Question: I am using and to parse web-site in Russian language.
In this <URL> suggested me how to construct the xpath expression to get the values. However, I don't understand how can I handle the case when the is in Russian?
Here is the xpath expression:
'''
//*[text()="Param1_name_in_russian"]/following-sibling::text()
'''
Html snippet:
'''
<div class="obj-params">
<div class="wrap">
<div class="obj-params-col" style="min-width:50%;">
<p>
<b>Param1_name_in_russian</b>" Param1_value"</p>
<p>
<strong>Param2_name_in_russian</strong>" Param2_value</p>
<p>
<strong>Param3_name_in_russian</strong>" Param3_value"</p>
</div>
</div>
<div class="wrap">
<div class="obj-params-col">
<p>
<b>Param4_name_in_russian</b>Param4_value</p>
<div class="inline-popup popup-hor left">
<b>Param5_name</b>
<a target="_blank" href="link">Param5_value</a></div></div>
'''
I assume I didn't specify properly the question since all suggested solutions didn't work for me i.e. when I tested the suggested XPath expressions in Scrapy console output was nothing. Thus, I provide more detailed information about web-site that I need to parse:
1. link to the web-site: link to real-estate web site
2. screenshot of what I need to parse:

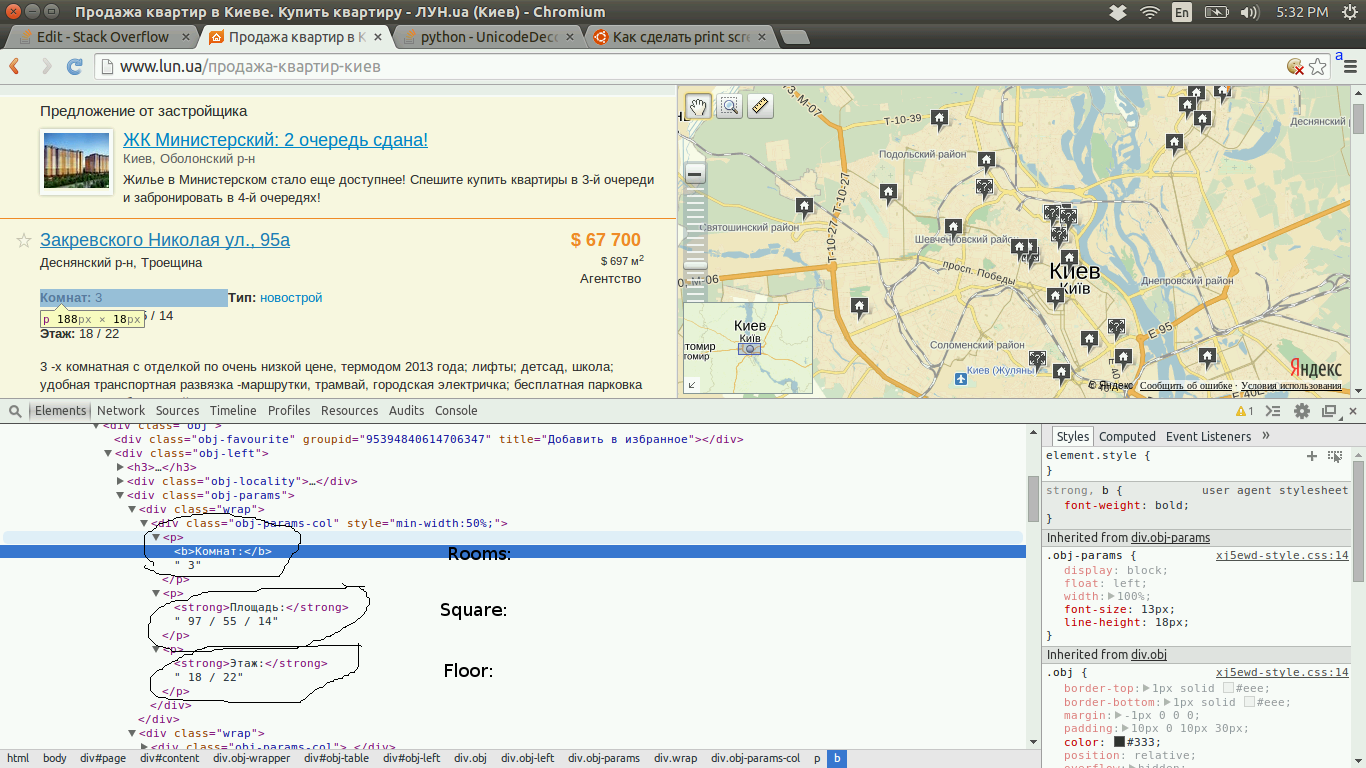
Answer: Consider declaring your encoding at the beginning of the file as 'latin-1'. See the <URL> for a thorough explanation as to why.
I'll be using 'lxml' instead of 'Scrapy' below, but the logic is the same.
'''
#!/usr/bin/env python
# -*- coding: latin-1 -*-
from lxml import html
markup = """div class="obj-params">
<div class="wrap">
<div class="obj-params-col" style="min-width:50%;">
<p>
<b>Nekii tekst</b>" Param1_value"</p>
<p>
<strong>Param2_name_in_russian</strong>" Param2_value</p>
<p>
<strong>Param3_name_in_russian</strong>" Param3_value"</p>
</div>
</div>
<div class="wrap">
<div class="obj-params-col">
<p>
<b>Param4_name_in_russian</b>Param4_value</p>
<div class="inline-popup popup-hor left">
<b>Param5_name</b>
<a target="_blank" href="link">Param5_value</a></div></div>"""
tree = html.fromstring(markup)
pone_val = tree.xpath(u"//*[text()='Nekii tekst']/following-sibling::text()")
print pone_val
'''
'''
['" Param1_value"']
[Finished in 0.5s]
'''
Note that since this is a unicode string, the 'u' at the beginning of the Xpath is necessary, same as @warwaruk's comment in your question.
Let us know if this helps.
Based on the site's markup, there's actually a better way to get the values. Again, using 'lxml' and not 'Scrapy' since the difference between the two here is just '.extract()' anyway. Basically, for the name, room, square, and floor.
'''
import requests as rq
from lxml import html
url = "http://www.lun.ua/%D0%BF%D1%80%D0%BE%D0%B4%D0%B0%D0%B6%D0%B0-%D0%BA%D0%B2%D0%B0%D1%80%D1%82%D0%B8%D1%80-%D0%BA%D0%B8%D0%B5%D0%B2"
r = rq.get(url)
tree = html.fromstring(r.text)
divs = tree.xpath("//div[@class='obj-left']")
for div in divs:
name = div.xpath("./h3/span/a/text()")[0]
details = div.xpath(".//div[@class='obj-params-col'][1]")[0]
room = details.xpath("./p[1]/text()[last()]")[0]
square = details.xpath("./p[2]/text()[last()]")[0]
floor = details.xpath("./p[3]/text()[last()]")[0]
print name.encode("utf-8")
print room.encode("utf-8")
print square.encode("utf-8")
print floor.encode("utf-8")
'''
This doesn't print them out all well on my end (getting some '[Decode error - output not utf-8]'). However, I believe that encoding aside, using this approach is much better scraping practice overall.
Let us know what you think.